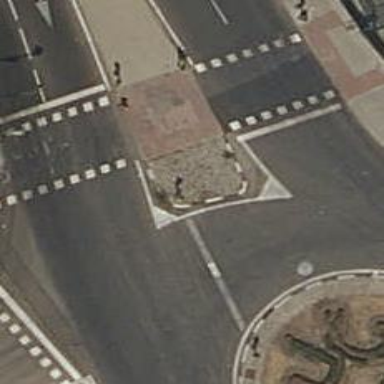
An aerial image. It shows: Tertiary road made of asphalt leading to roundabout junction.